Question: Here is my query:
'''
SELECT TOP 8 id, rssi1, date
FROM history
WHERE (siteName = 'CCL03412')
ORDER BY id DESC
'''
This the result:

How can I reverse this table based on date (Column2) by using SQL?
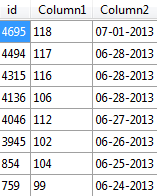
Answer: You can use the first query to get the matching ids, and use them as part of an 'IN' clause:
'''
SELECT id, rssi1, date
FROM history
WHERE id IN
(
SELECT TOP 8 id
FROM history
WHERE (siteName = 'CCL03412')
ORDER BY id DESC
)
ORDER BY date ASC
'''